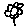
Label: flower